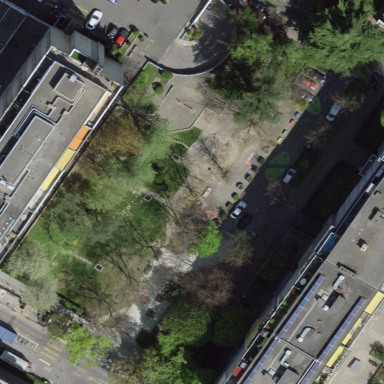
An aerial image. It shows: Park.